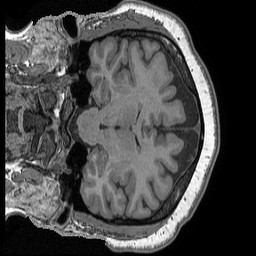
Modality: T1w
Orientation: sagittal
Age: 24
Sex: female
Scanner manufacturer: philips
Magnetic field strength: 1.5 T
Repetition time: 6.75 s
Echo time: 3.098 s